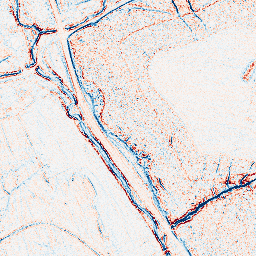
Category: edge_preserving
Decomposition family: bilateral
Decomposition parameters: d: 5
sigma_color: 100
sigma_space: 50
Upsampling method: bicubic
Upsampling parameters: scale: 8
Upsampling scale: 8